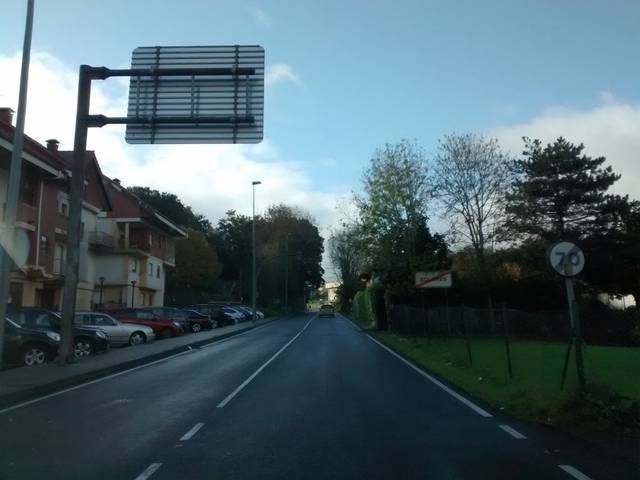
Region: Spain
Coordinates: 43.381, -3.741